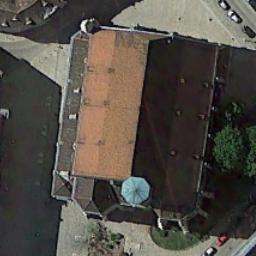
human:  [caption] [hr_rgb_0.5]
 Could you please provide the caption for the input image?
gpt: A tan prismatic roof with a light blue domed church on the main house, Surrounded by trees, Roads and cars .

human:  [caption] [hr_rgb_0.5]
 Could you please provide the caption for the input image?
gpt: There is a church on the open place .

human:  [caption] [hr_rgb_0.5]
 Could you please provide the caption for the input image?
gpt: The church with a green octagon tower and the rest of the church has an orange sloping roof .

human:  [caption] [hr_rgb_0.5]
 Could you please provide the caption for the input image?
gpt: This is a church, Made up of many blue and white houses .

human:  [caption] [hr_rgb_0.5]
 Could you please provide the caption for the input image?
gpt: A church with an orange roof is on an open ground .